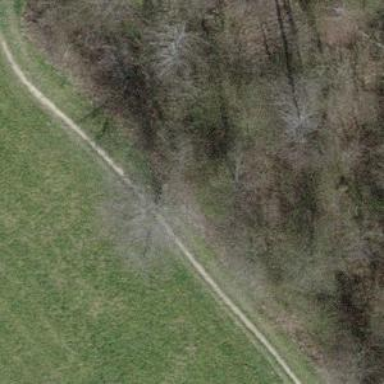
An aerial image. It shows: Dirt path.